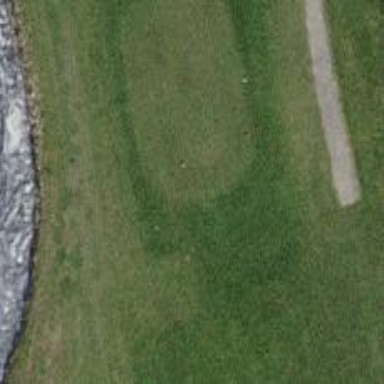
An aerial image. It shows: Golf tee on grassy land.